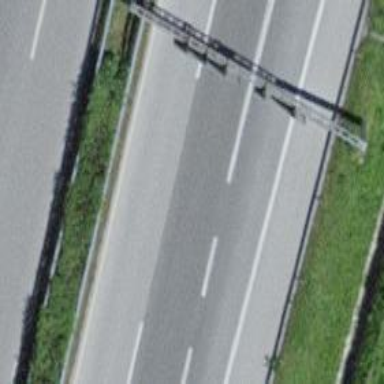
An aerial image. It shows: Motorway link.